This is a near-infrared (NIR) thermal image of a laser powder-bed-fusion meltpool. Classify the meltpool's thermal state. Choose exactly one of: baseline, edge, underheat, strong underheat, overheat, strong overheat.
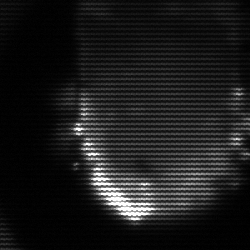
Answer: baseline